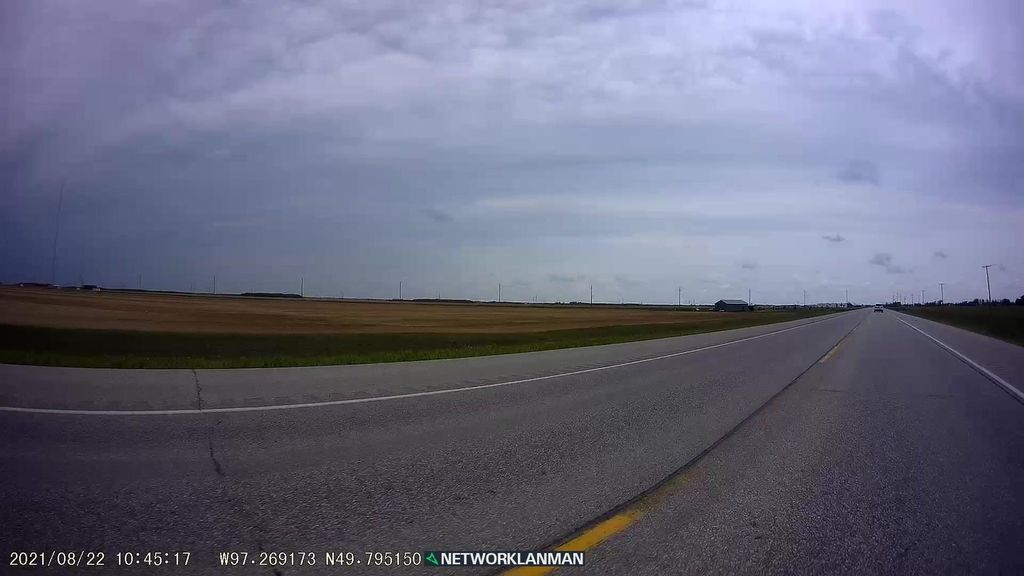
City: winnipeg